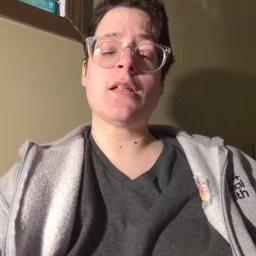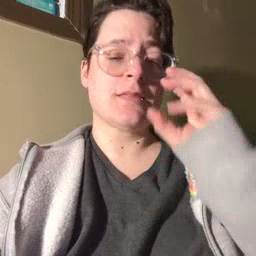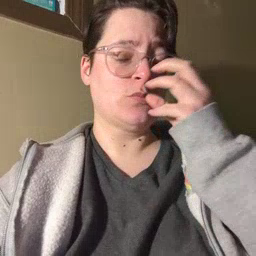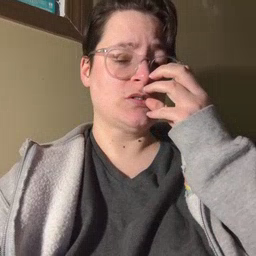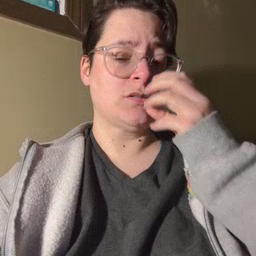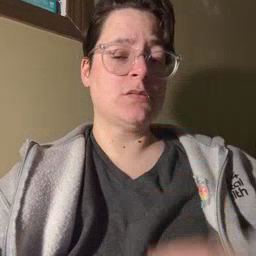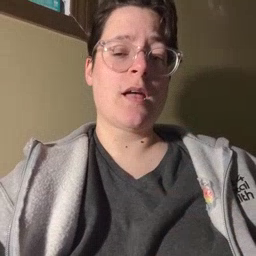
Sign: clown